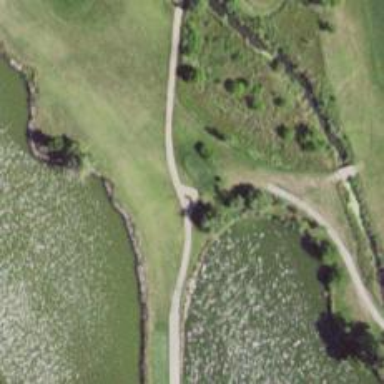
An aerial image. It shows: Path for both roads and golfers.